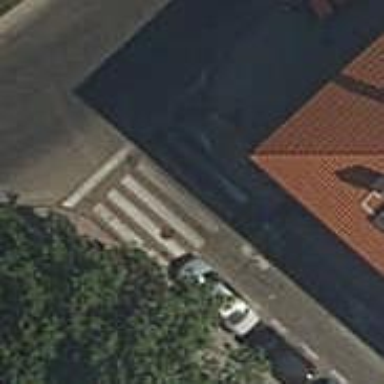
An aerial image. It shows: Marked road crossing.